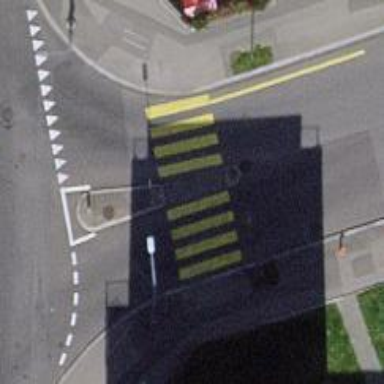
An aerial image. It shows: Marked and uncontrolled crossing with island.